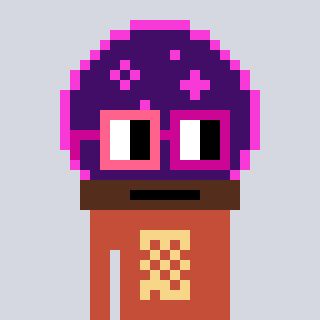
a pixel art character with square pink and red glasses, a crystalball-shaped head and a rust-colored body on a cool background